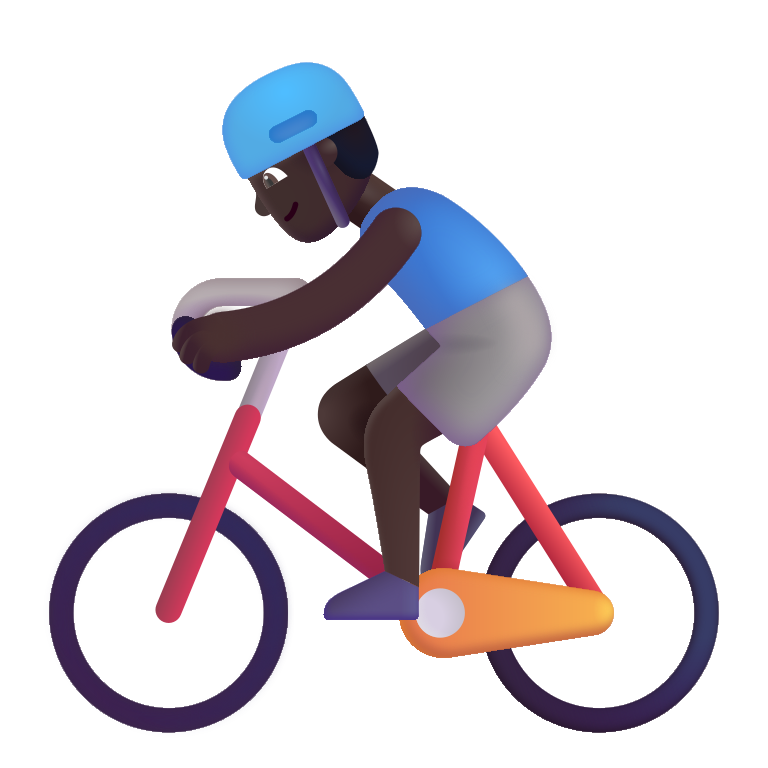
man biking color dark